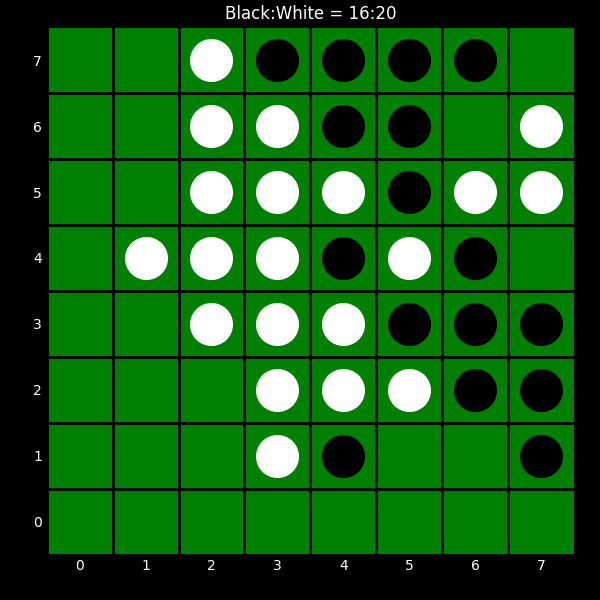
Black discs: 16
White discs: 20